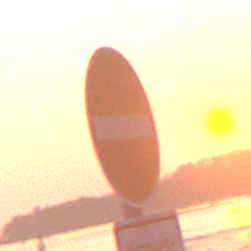
Verkehrszeichen: VerbotDerEinfahrt
Zusatzzeichen unten: BesondereFahrzeugeUndTransportgueter4
Umgebung: Outdoor, Urban
Tageszeit: SunriseSunset
Wetter: Clear
Licht: Natural
Jahreszeit: NotSpecified
Kontrast: MediumContrast